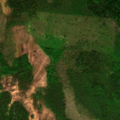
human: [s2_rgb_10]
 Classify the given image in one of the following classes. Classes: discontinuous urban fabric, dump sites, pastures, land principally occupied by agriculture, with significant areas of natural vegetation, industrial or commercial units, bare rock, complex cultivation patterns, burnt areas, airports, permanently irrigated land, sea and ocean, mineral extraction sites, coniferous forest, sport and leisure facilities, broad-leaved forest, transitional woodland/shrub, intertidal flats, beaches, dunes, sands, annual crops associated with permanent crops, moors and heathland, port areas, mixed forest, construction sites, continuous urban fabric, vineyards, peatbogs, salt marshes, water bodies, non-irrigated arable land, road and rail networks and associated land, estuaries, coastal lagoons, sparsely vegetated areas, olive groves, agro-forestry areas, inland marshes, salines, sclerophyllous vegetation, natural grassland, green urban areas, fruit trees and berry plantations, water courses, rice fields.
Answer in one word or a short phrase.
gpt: mixed forest, transitional woodland/shrub